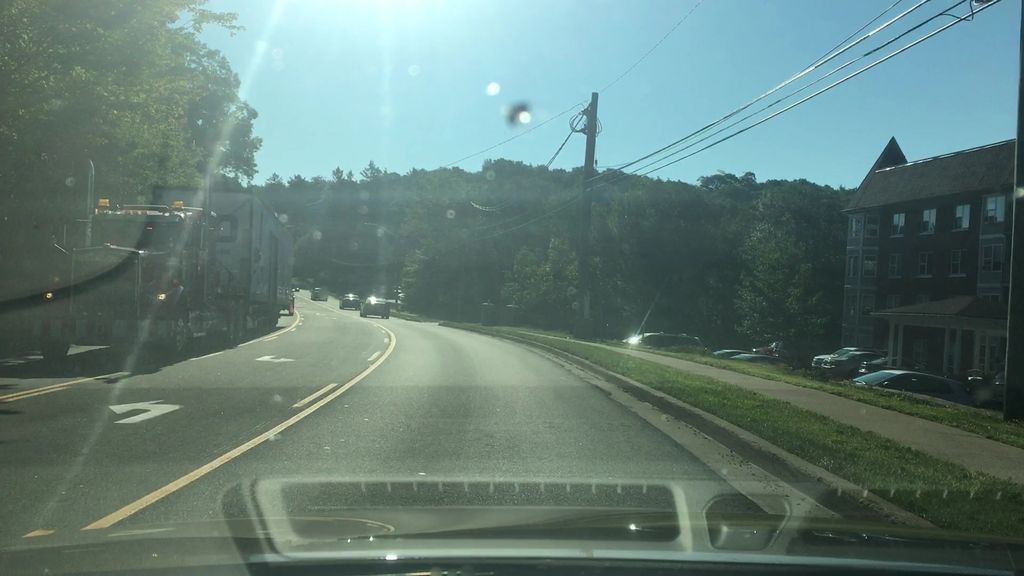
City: halifax